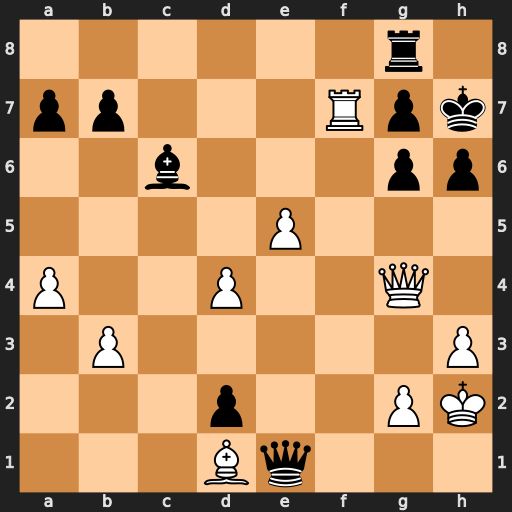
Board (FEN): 6r1/pp3Rpk/2b3pp/4P3/P2P2Q1/1P5P/3p2PK/3Bq3
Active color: w
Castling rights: -
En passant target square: -
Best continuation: Bc2 Be4 Bxe4 Qxe4 Qxe4